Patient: sex F, age 38
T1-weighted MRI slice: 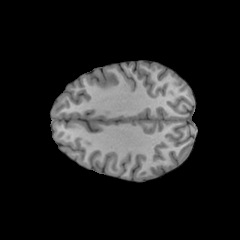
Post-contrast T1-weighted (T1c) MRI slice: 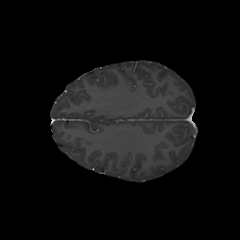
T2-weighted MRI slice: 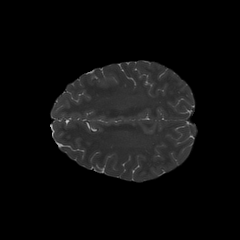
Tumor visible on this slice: no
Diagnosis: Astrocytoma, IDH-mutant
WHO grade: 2